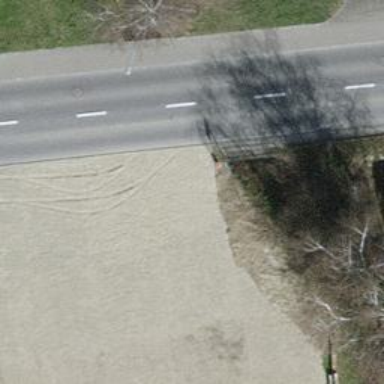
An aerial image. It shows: Culvert tunnel passing through ditch.